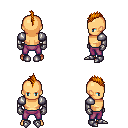
a pixel art fantasy rpg character, male body template, human, tanned skin, steel arm armor, magenta pants, dark blonde mohawk hairstyle, metal gloves, metal boots, four views (front, back, left, right), 2x2 character sprite sheet, small pixel art, hard edges, no anti-aliasing